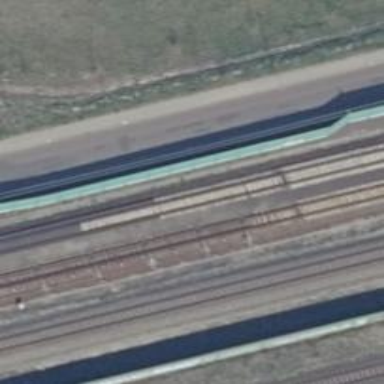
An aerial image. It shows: Railway switch with the turnout on the right side.